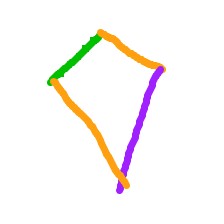
Shape: kite